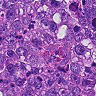
Metastatic tissue present: yes